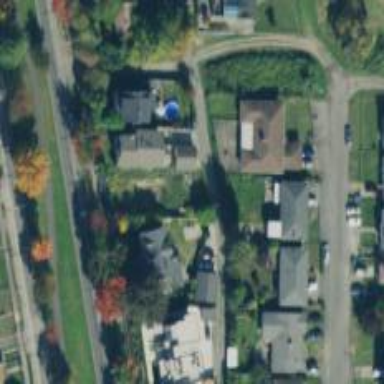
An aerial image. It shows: Alleyway designated as service road.